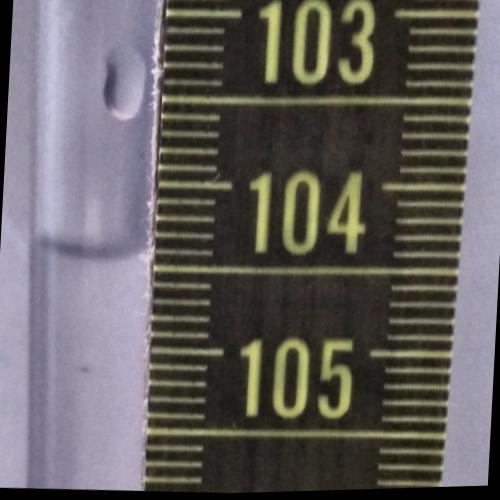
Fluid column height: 104.4 cm